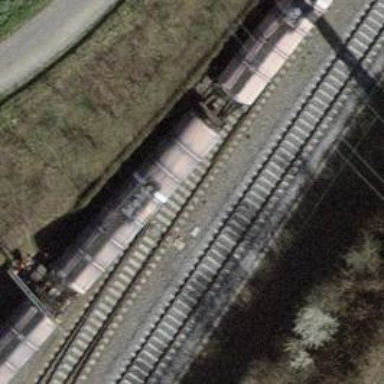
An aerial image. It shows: Siding railway line with electrified contact line for the trains.